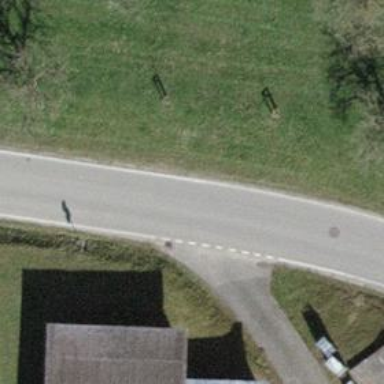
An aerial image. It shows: Unclassified road with asphalt surface.